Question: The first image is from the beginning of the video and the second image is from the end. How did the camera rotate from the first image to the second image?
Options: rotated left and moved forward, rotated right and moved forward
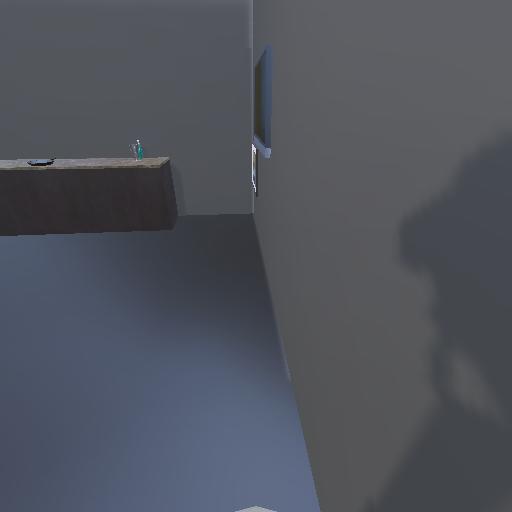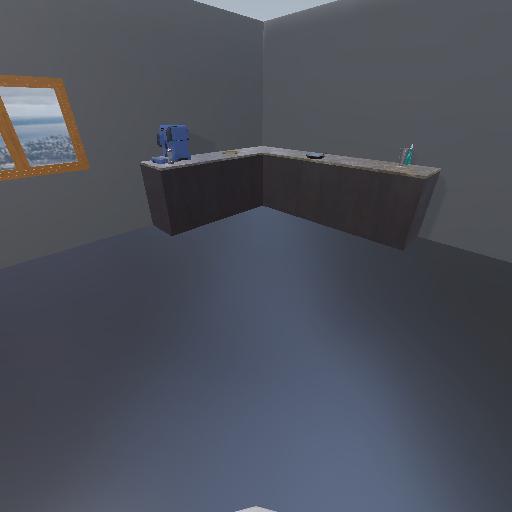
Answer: rotated left and moved forward